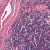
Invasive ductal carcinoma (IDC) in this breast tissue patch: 0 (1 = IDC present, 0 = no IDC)